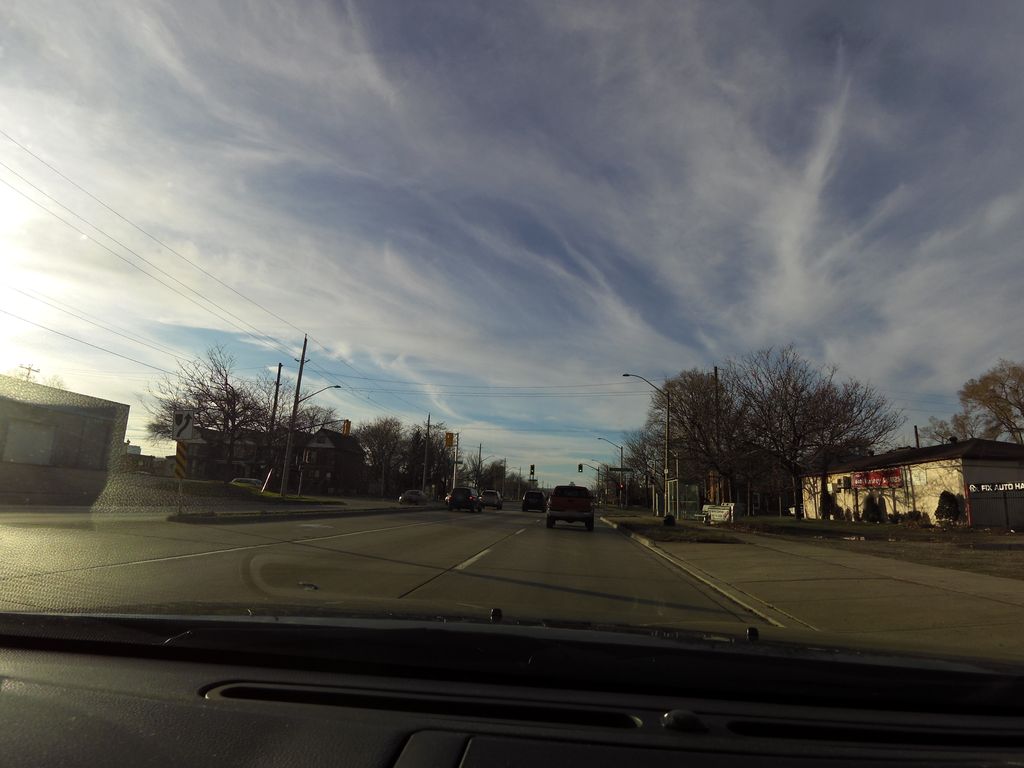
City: hamilton